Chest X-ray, AP view. Patient: 58 years old, sex F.
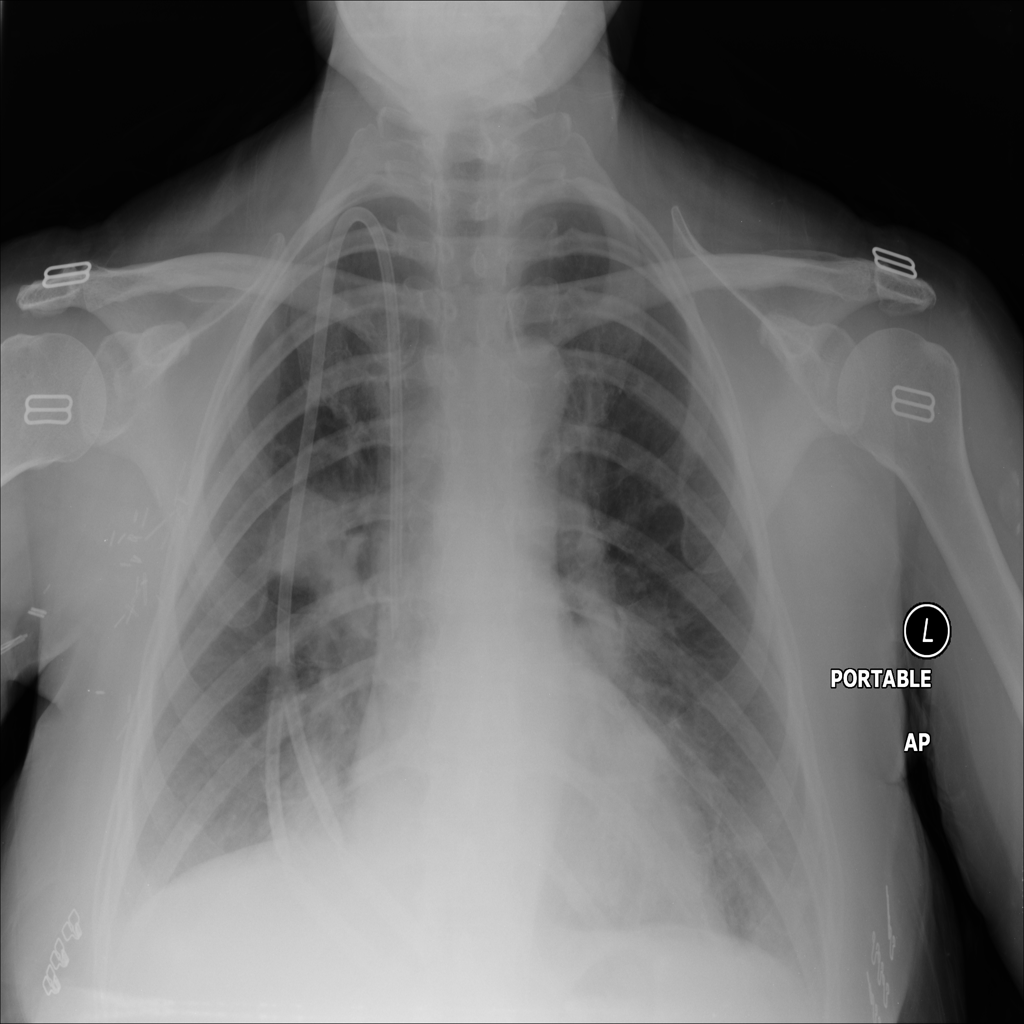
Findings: Atelectasis, Effusion, Mass, Nodule